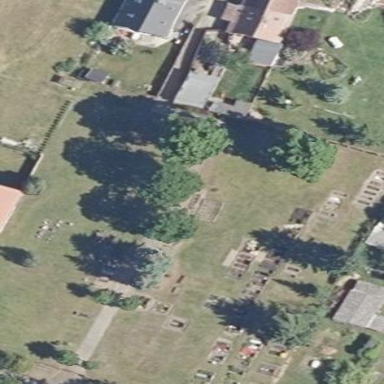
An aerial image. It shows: Cemetery.